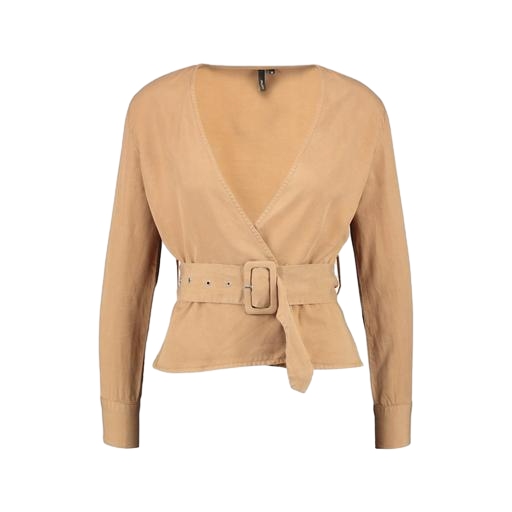
blue vila camel wrap jacket, belted shirt, belted jacket, white background